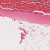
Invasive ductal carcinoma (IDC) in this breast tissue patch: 0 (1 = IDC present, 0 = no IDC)